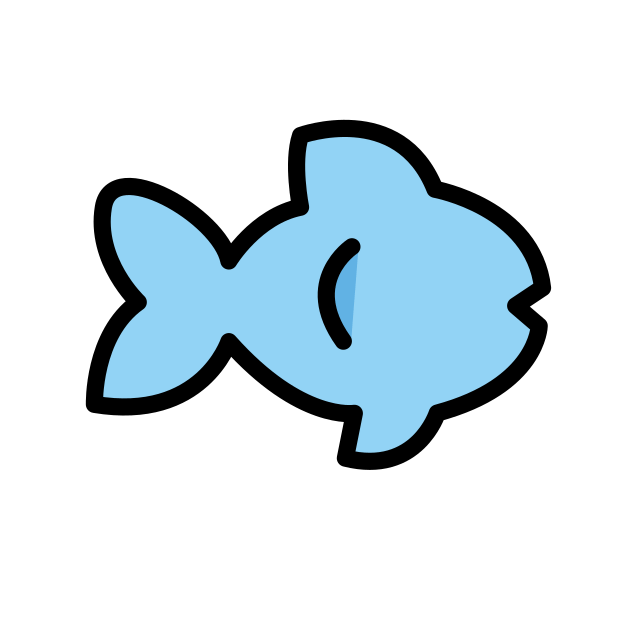
Emoji: 🐟
Name: fish
Unicode: 0x1f41f